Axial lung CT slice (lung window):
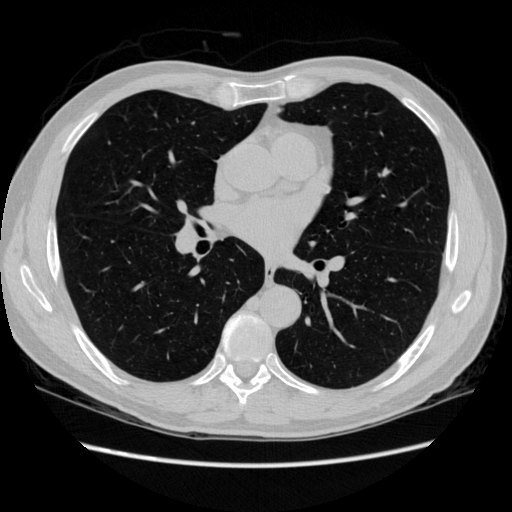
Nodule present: no